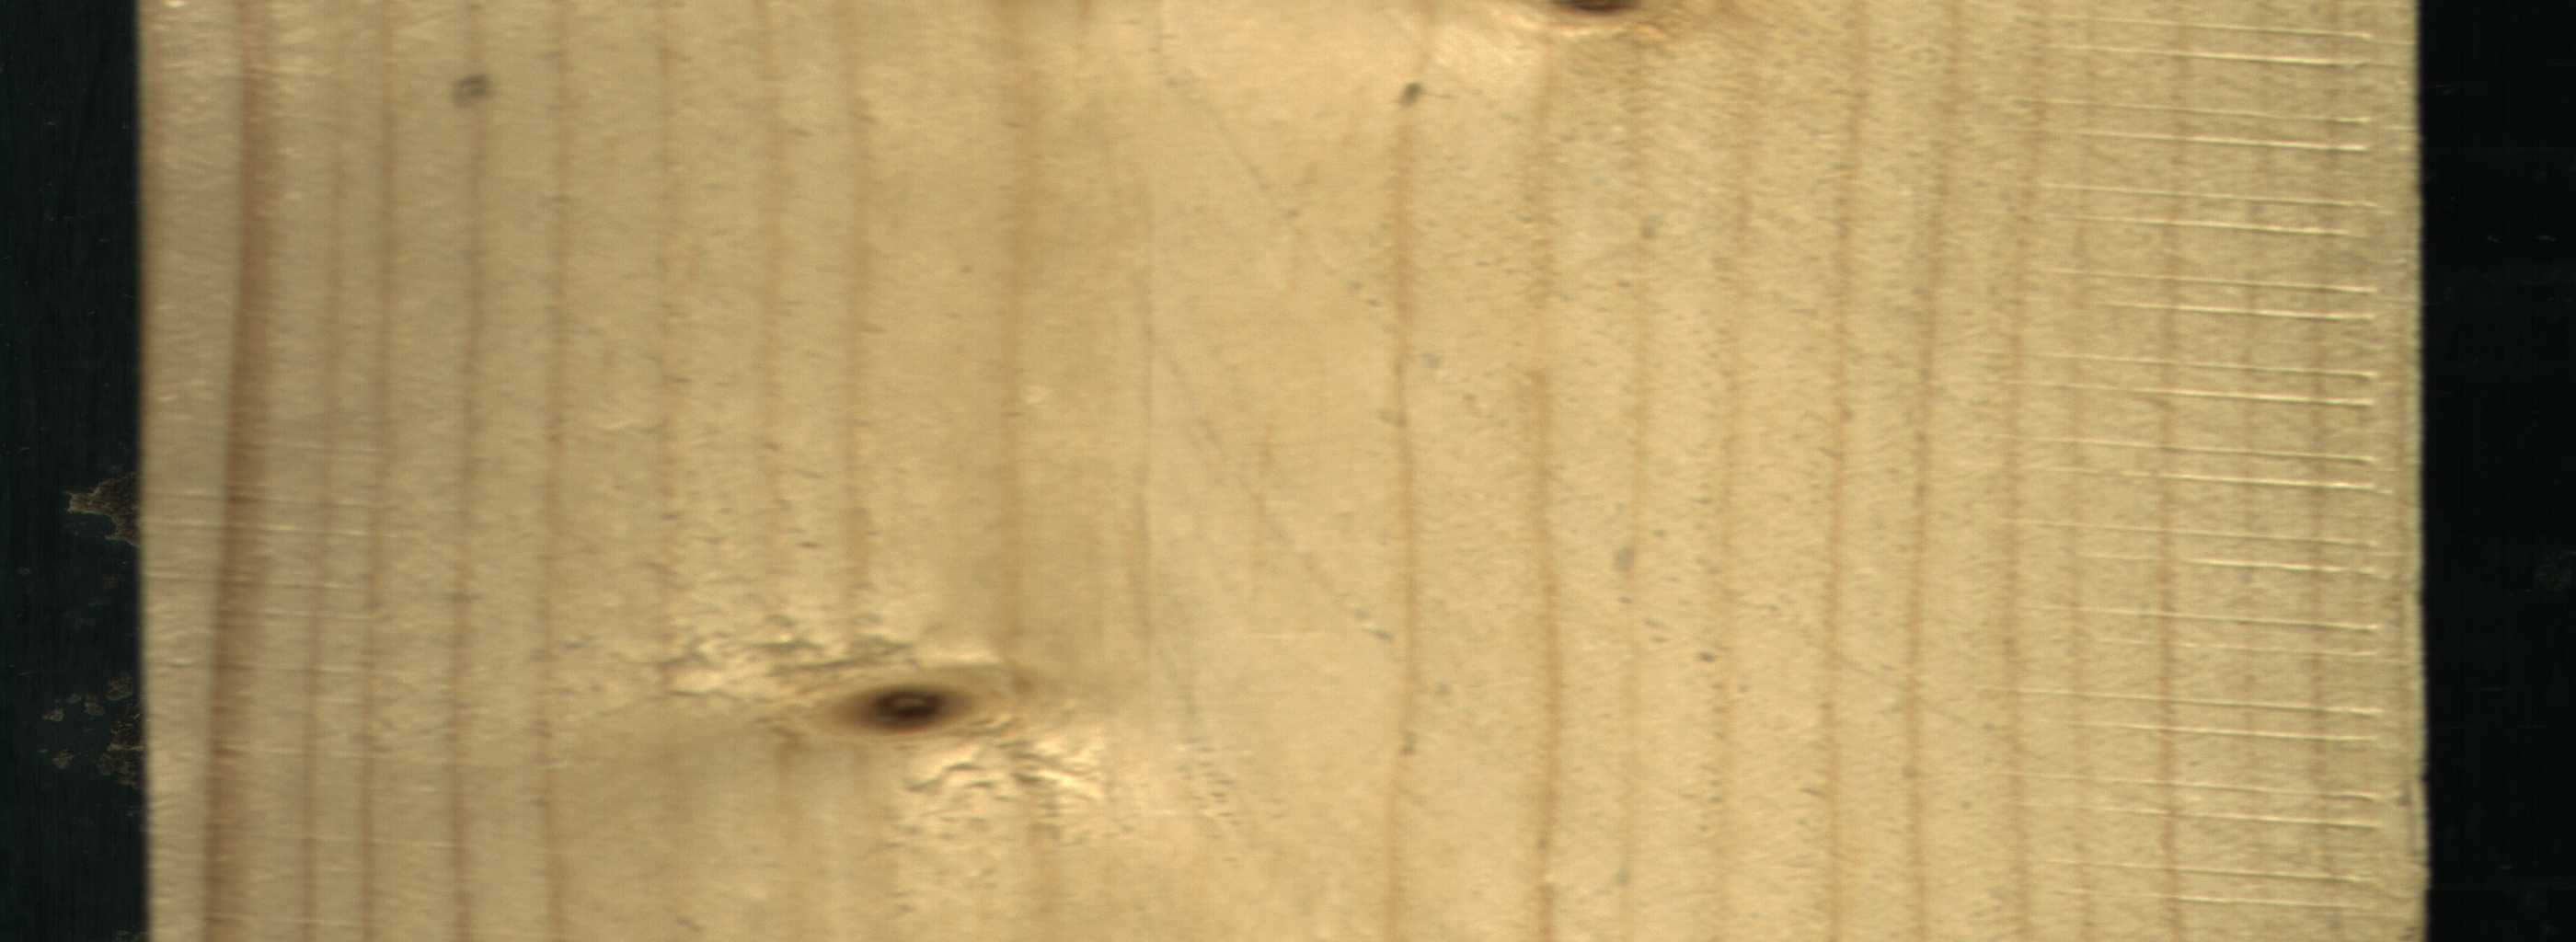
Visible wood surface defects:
Live_Knot
Live_Knot